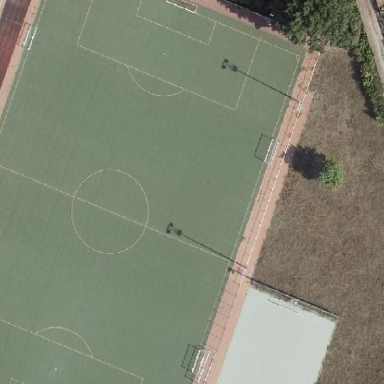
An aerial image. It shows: Soccer pitch for outdoor sports and leisure activities.